Here is the raw acceleration-versus-time signal recorded on a bearing housing. What is the most likely bearing condition (normal, inner_race, outer_race, ball)?
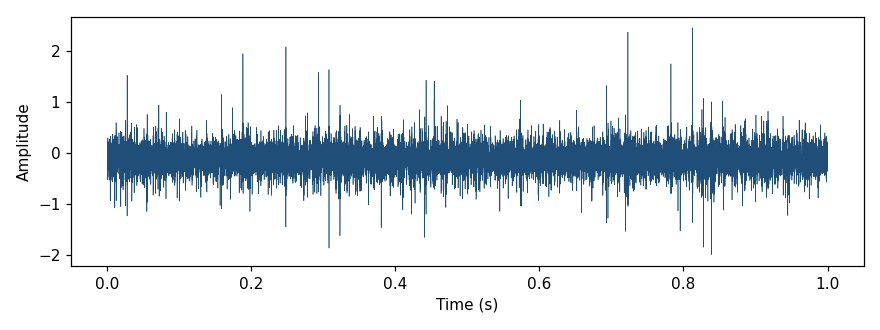
Answer: inner_race